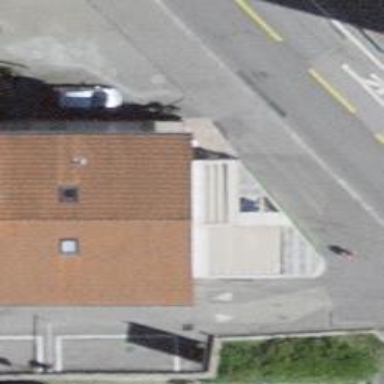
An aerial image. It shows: Bank.